Aerial crown-view tile of a tropical tree (Barro Colorado Island, Panama), acquired 20250317:
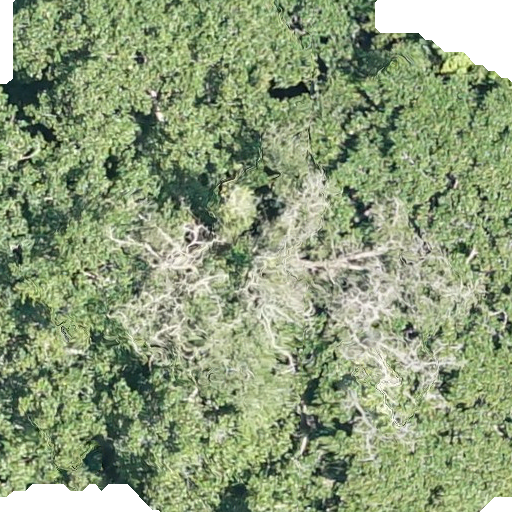
Species: Sloanea terniflora
GBIF accepted scientific name: Sloanea terniflora
Crown area: 418.733 m²